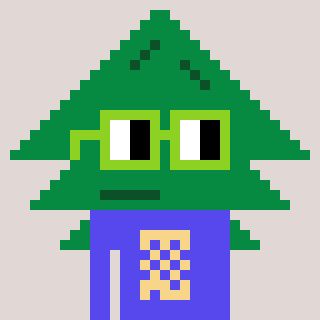
a pixel art character with square light green glasses, a fir-shaped head and a computerblue-colored body on a warm background